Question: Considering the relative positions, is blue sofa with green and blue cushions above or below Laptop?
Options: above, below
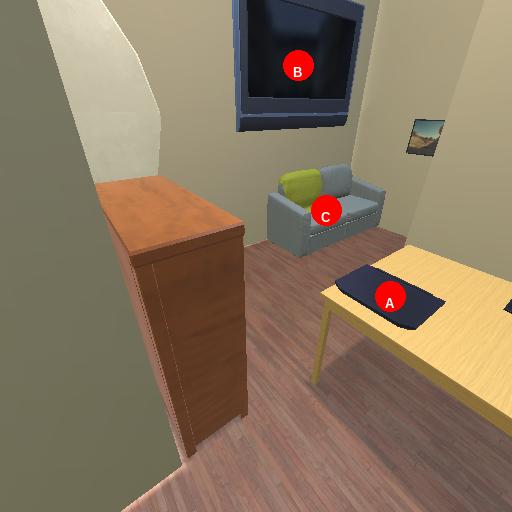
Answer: above